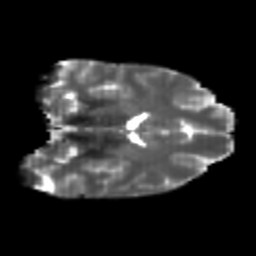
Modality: T2w
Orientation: coronal
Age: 25
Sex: female
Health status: healthy
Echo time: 0.074 s